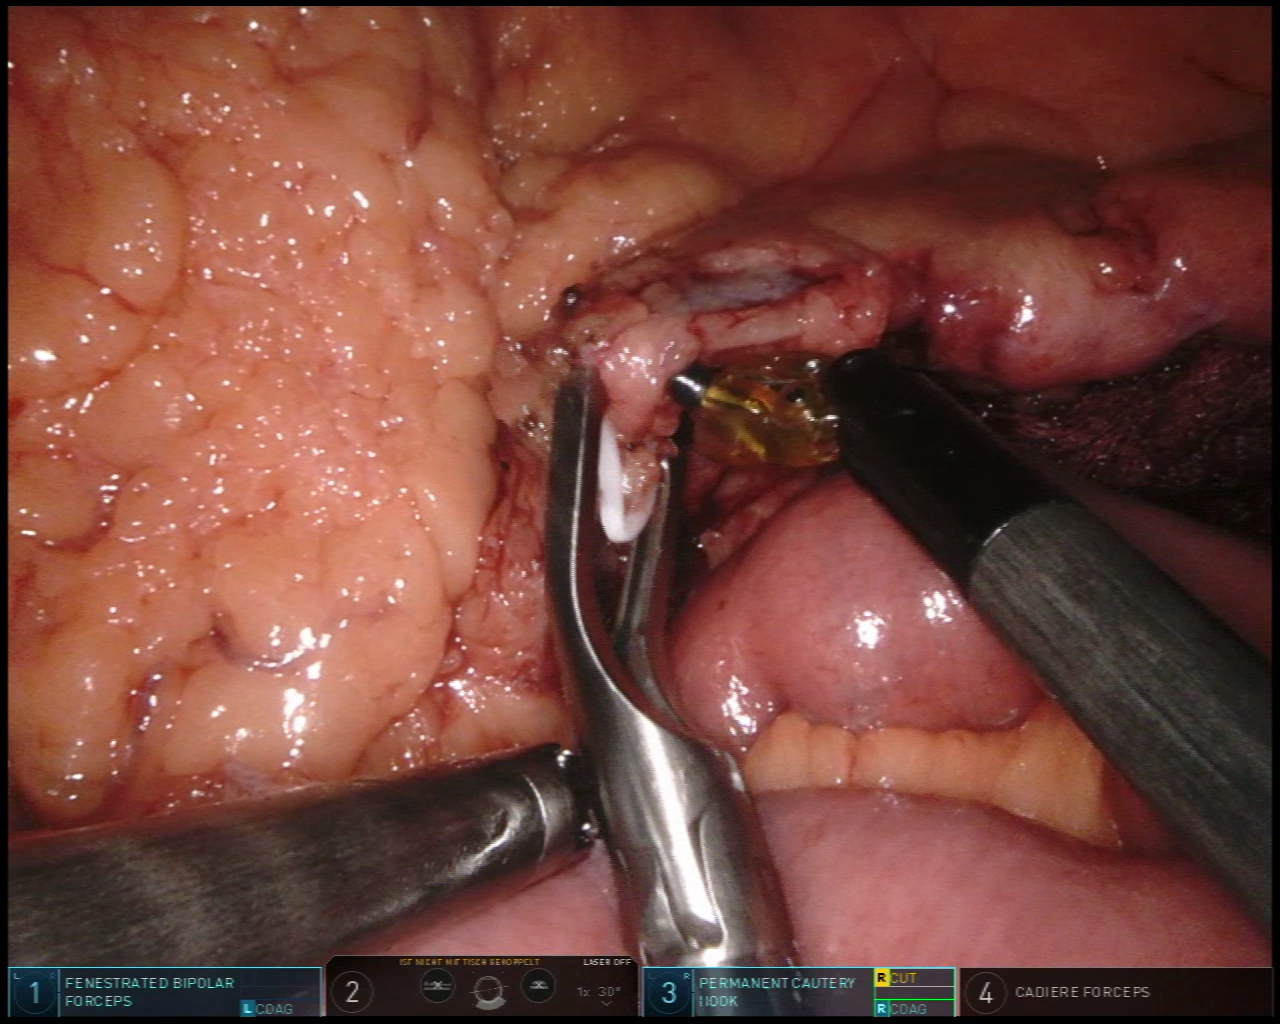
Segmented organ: intestinal_veins
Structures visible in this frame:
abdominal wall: no
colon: no
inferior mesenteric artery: no
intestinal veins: yes
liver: no
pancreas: no
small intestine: yes
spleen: no
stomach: no
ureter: no
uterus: no
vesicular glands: no